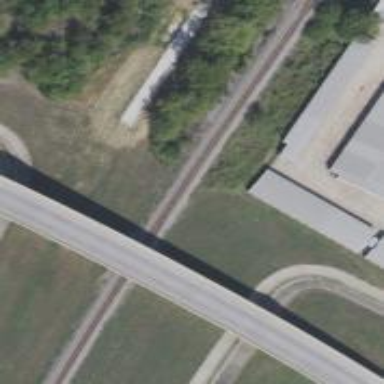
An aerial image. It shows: Railway track.